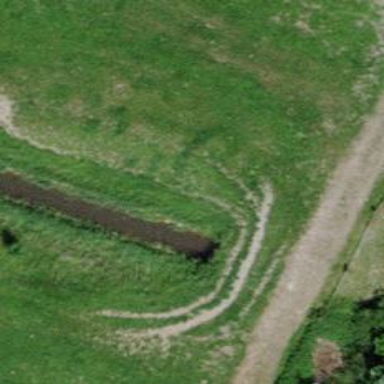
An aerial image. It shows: Culvert tunnel under drain waterway.